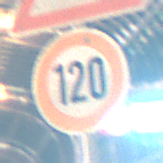
Verkehrszeichen: Geschwindigkeit120
Zusatzzeichen oben: FlugbetriebLinks
Umgebung: Indoor, Urban
Tageszeit: NotSpecified
Wetter: NotSpecified
Licht: Artificial
Jahreszeit: NotSpecified
Kontrast: MediumContrast